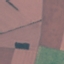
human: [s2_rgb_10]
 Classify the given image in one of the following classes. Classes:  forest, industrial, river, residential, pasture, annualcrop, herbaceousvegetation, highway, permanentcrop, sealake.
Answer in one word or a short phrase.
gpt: AnnualCrop